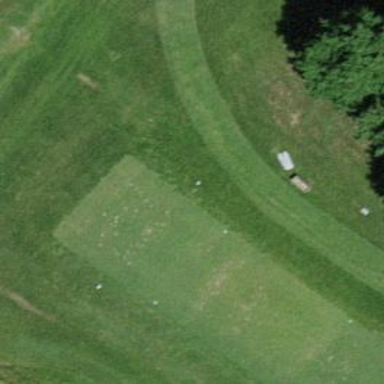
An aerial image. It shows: Golf tee area with grass surface.